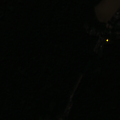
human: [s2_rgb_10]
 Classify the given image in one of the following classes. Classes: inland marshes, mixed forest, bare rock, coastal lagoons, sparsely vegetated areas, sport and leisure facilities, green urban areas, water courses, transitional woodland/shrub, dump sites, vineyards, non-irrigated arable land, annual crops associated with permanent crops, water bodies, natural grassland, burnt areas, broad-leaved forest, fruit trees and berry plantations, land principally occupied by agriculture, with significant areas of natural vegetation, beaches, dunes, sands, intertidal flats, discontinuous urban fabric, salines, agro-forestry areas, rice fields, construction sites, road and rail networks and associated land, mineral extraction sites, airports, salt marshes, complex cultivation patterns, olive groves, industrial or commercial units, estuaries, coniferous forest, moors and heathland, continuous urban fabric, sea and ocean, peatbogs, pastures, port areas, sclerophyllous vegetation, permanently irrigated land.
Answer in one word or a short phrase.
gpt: discontinuous urban fabric, broad-leaved forest